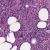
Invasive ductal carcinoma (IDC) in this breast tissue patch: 1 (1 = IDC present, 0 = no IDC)